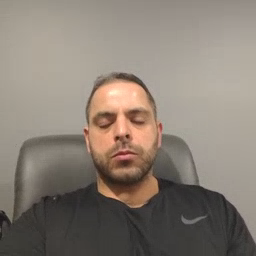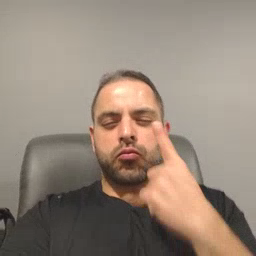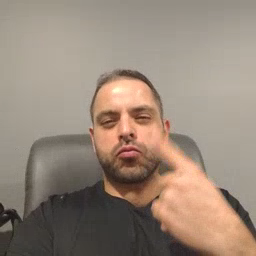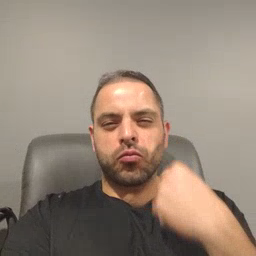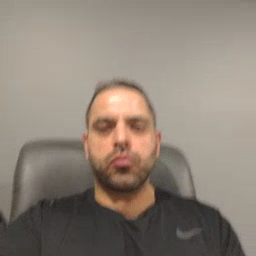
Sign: cry